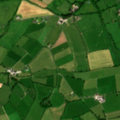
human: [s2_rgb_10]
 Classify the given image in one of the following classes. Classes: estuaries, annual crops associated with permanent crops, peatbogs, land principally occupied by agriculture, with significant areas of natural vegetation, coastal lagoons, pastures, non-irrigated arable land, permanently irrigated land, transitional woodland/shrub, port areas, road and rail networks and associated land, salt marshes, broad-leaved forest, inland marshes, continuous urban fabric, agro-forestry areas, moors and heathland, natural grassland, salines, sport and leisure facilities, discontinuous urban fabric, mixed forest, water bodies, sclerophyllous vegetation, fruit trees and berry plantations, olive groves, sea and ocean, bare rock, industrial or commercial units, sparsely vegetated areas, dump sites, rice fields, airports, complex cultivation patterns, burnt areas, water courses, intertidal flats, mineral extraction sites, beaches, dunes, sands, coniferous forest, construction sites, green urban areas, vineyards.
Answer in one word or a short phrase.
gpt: pastures